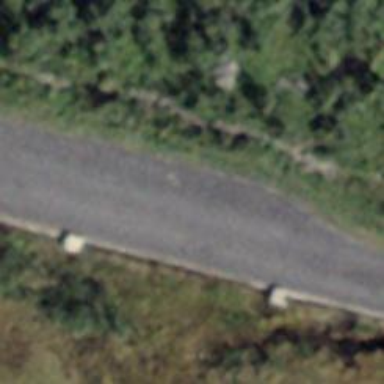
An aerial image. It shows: Passing place on the road.